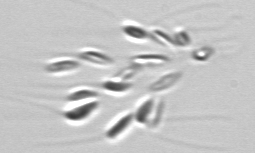
Label: Dinobryon